Question: How do I remove the icon?

'''
<p-message severity="error" text="*" *ngIf="!form.controls['name'].valid ">
</p-message>
'''
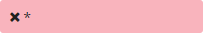
Answer: You could create a style to suppress it:
'''
.ui-message-icon {
display: none;
}
'''